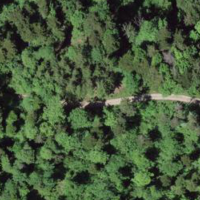
EUNIS habitat code: 44
Species observed at this site:
Angelica sylvestris